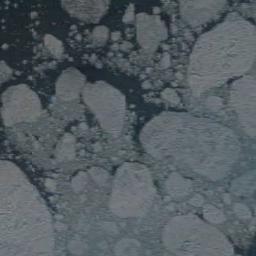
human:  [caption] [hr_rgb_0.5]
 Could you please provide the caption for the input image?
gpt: There are many ice on the deep blue sea .

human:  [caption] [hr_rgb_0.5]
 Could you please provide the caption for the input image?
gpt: A lot of sea ice of different sizes and thickness gathers together and the color of the seawater is blue .

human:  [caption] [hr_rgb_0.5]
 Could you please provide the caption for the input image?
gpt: There are different shapes of sea ice .

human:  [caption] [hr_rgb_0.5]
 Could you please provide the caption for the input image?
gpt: Countless ice cubes of all sizes are closely connected into a large piece floating on the deep blue sea .

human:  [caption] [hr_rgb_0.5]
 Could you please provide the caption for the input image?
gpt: There are many sea ice linked into sheets .